九年级 · 计数
一个布袋里装有 4 个只有颜色不同的球，其中 3 个红球， 1 个白球. 从布袋里摸出 1 个球, 记下颜色后放回, 搅匀, 再摸出 1 个球, 则两次摸到的球都是红球的概率是 ( )
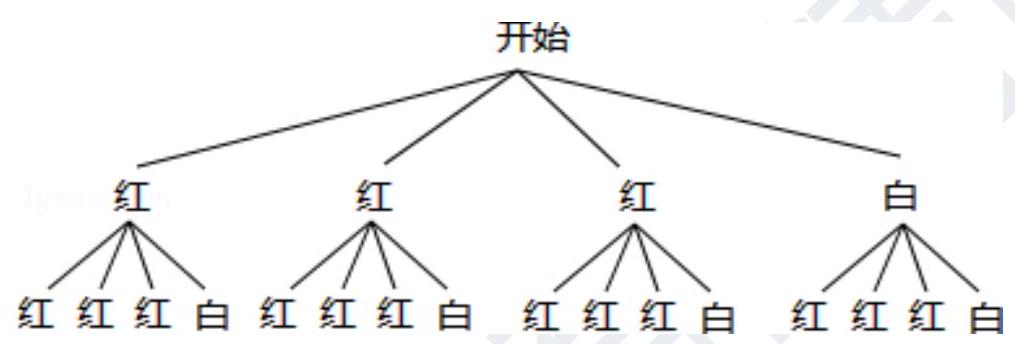
A. $\frac{1}{16}$   B. $\frac{1}{2}$   C. $\frac{3}{8}$   D. $\frac{9}{16}$
答案: D
解析: D【解析】解：画树状图得：because共有16种等可能的结果，两次摸出红球的有9种情况,therefore两次摸出红球的概率为frac916;故选:D.